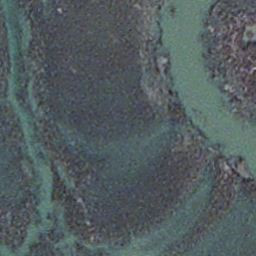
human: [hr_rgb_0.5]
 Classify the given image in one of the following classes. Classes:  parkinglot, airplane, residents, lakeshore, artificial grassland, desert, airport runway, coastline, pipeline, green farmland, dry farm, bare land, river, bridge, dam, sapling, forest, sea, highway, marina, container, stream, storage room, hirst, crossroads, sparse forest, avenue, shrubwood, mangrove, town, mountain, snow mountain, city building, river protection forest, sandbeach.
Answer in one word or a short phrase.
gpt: stream